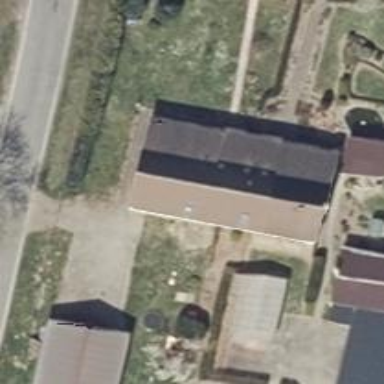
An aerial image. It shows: Simple house.